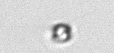
Label: nanoplankton_mix